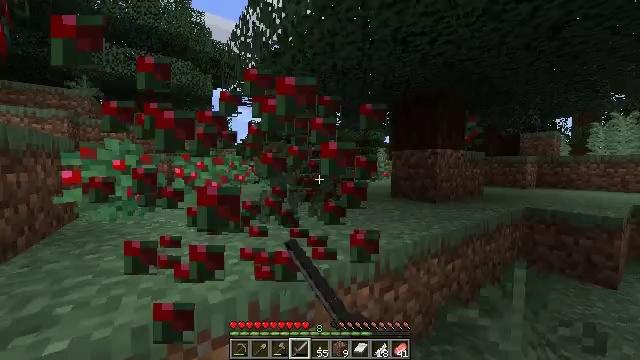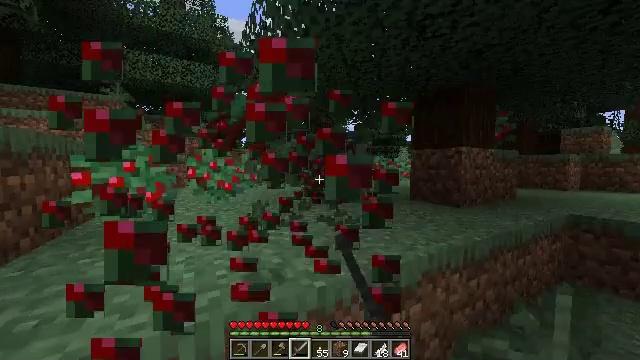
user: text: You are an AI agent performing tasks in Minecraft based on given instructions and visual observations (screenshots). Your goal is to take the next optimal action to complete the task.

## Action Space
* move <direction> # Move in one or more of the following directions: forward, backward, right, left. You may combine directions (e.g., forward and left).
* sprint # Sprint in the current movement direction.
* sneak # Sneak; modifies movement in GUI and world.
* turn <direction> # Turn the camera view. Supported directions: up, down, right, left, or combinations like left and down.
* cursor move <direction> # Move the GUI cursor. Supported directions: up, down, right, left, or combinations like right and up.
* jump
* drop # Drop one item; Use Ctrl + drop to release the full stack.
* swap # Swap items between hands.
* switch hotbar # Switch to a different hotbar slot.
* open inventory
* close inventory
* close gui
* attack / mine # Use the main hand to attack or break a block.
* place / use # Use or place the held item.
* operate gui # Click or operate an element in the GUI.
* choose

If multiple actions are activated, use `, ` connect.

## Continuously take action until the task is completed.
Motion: motion action
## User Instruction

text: Attack the ground to gather fern.
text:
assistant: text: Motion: move forward, sprint, turn left, attack / mine
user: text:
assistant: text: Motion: sprint, attack / mine